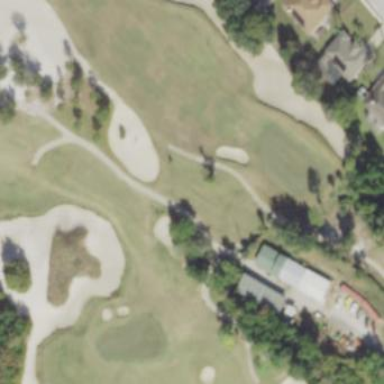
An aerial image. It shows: Sand bunker on golf course.